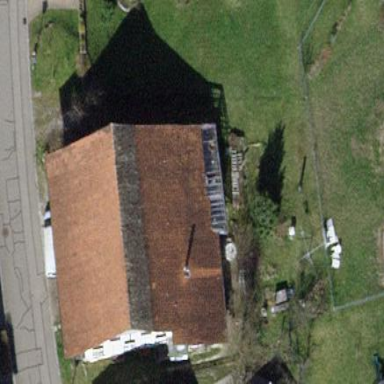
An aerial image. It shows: Gabled roof farm building.